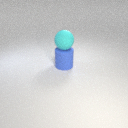
large blue rubber cylinder below large cyan rubber sphere